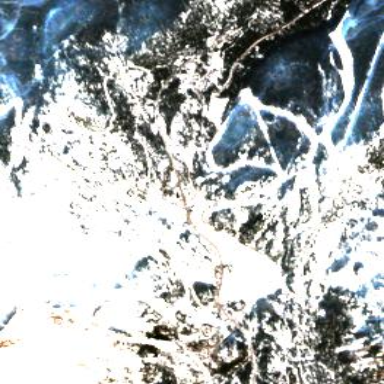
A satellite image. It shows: Area designated for winter sports.